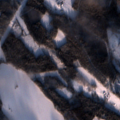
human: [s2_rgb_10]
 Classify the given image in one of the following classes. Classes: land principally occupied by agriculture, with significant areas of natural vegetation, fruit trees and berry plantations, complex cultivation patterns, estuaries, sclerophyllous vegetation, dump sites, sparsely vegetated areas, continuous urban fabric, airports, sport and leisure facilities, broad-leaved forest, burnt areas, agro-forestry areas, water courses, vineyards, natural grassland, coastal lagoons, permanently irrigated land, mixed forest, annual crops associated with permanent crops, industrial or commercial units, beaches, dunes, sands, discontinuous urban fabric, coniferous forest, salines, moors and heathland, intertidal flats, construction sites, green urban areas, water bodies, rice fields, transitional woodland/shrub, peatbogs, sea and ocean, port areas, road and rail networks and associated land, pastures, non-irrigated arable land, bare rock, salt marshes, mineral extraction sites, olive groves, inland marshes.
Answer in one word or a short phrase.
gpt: mixed forest, water bodies